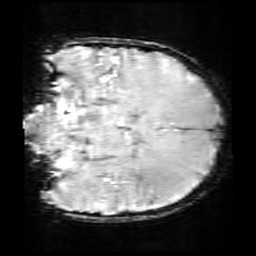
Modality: SWI
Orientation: coronal
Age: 12
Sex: female
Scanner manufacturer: siemens
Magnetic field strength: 3 T
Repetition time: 0.027 s
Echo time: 0.02 s